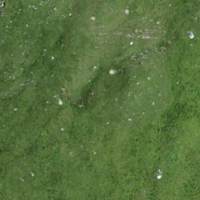
EUNIS habitat code: 26
Species observed at this site:
Marmota marmota